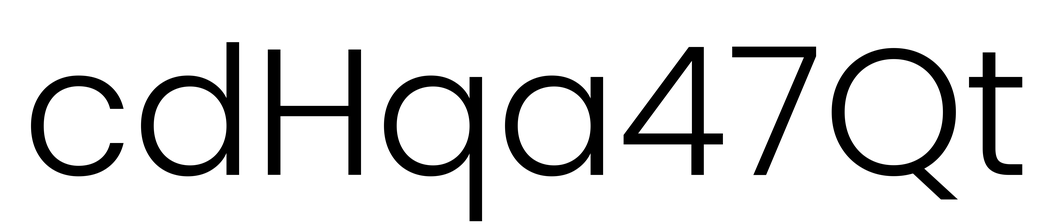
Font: Poppins-Light